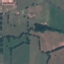
Land use / land cover: Pasture